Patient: sex F, age 65
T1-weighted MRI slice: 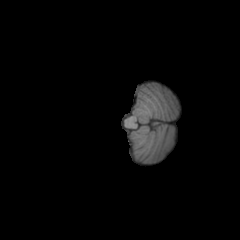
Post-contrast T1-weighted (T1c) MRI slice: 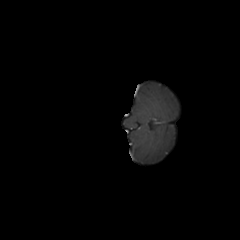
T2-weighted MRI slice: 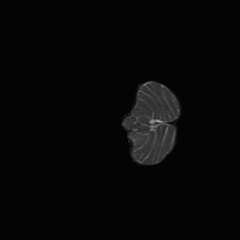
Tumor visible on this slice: no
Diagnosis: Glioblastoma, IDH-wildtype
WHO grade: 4